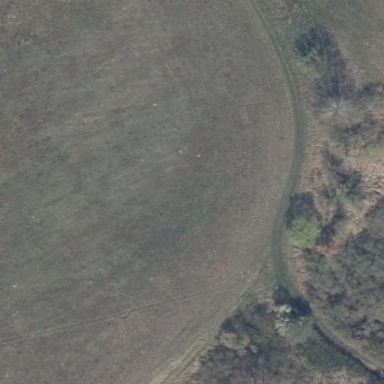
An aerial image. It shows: Open area covered with grass.